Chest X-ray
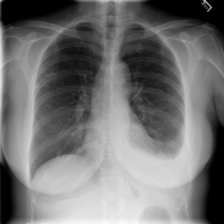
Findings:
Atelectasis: negative
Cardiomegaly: negative
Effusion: positive
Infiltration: negative
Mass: negative
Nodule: negative
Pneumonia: negative
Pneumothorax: negative
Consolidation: negative
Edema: negative
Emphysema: negative
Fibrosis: negative
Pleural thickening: negative
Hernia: negative